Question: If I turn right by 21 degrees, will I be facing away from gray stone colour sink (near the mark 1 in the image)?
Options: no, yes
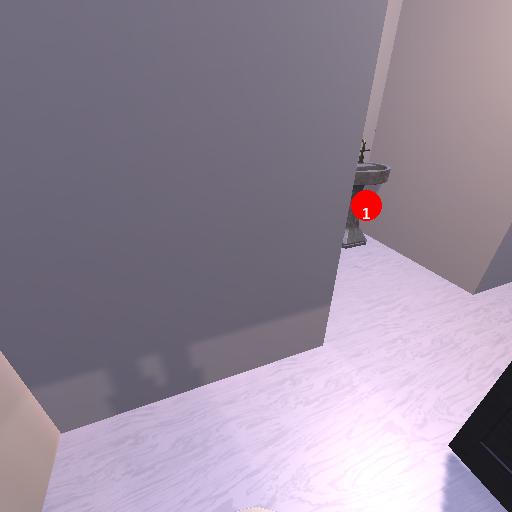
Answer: no